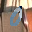
Label: 0